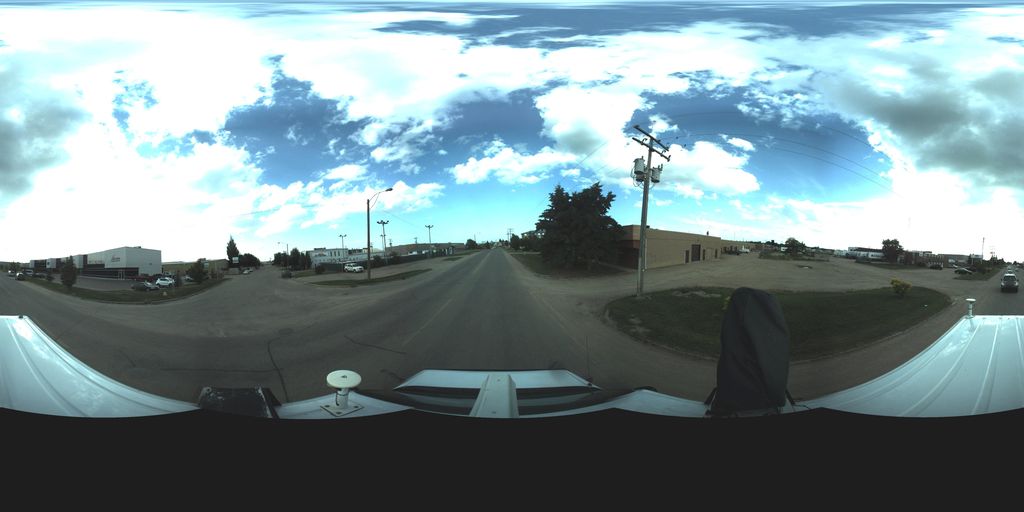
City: saskatoon